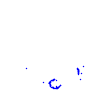
Particle: proton